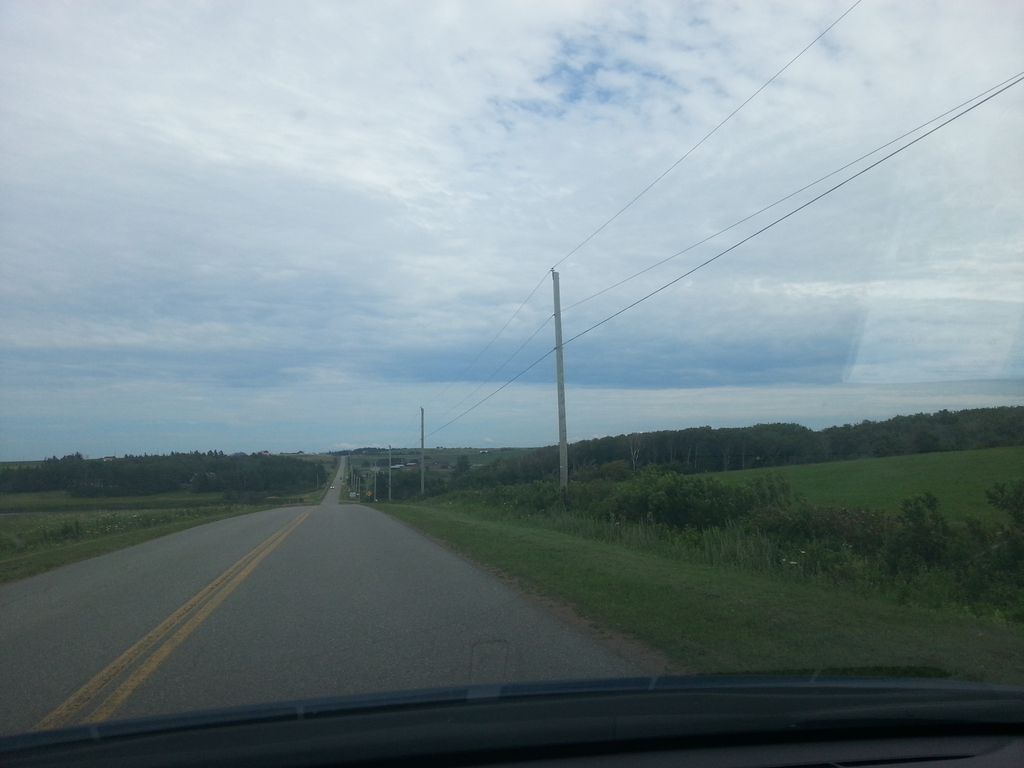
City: charlottetown